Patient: sex M, age 47
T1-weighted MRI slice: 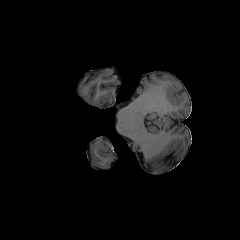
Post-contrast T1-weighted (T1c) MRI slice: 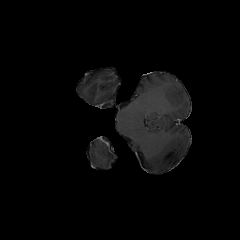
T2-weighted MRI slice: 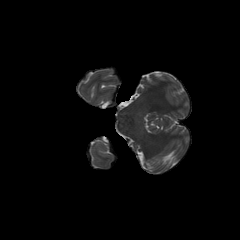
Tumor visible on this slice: no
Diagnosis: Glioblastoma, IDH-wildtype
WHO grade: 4